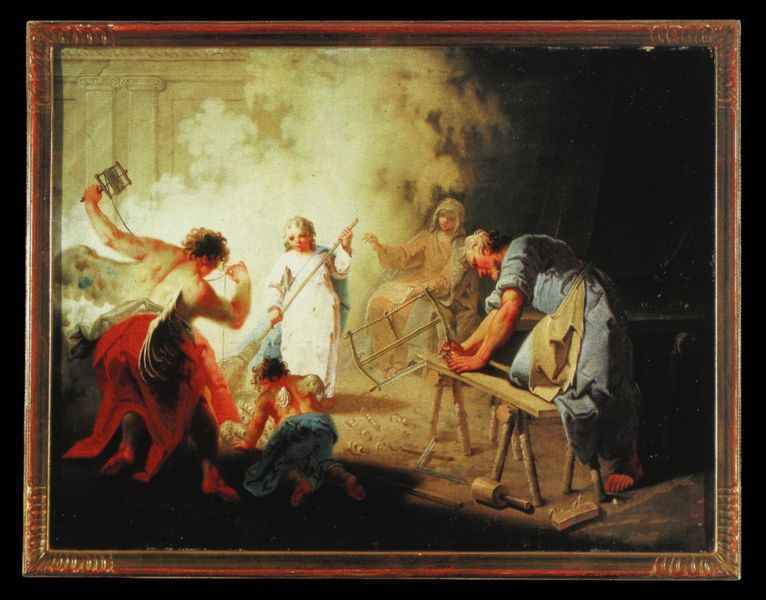
Titel: Heilige Familie in der Werkstatt
Künstler: Josef Haller
Institution: Brixen, Diözesanmuseum
Schlagwörter: blau, flügel, gemälde, kampf, holz, licht, tisch, rot, wolke, haube, rahmen, gold, engel, schürze, farbe, dampf, nähen, besen, barfuß, streit, hobel, säge, tischler, spinnen, geräte, spule, fegen, hobelspäne